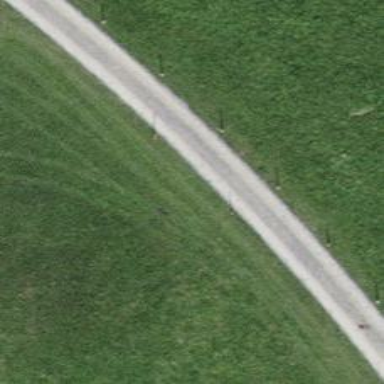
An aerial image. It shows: Unpaved track with grade2 quality type.